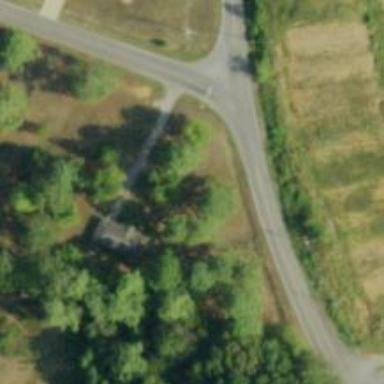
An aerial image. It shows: Driveway.